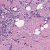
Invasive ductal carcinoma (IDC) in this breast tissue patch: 1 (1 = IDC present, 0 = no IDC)